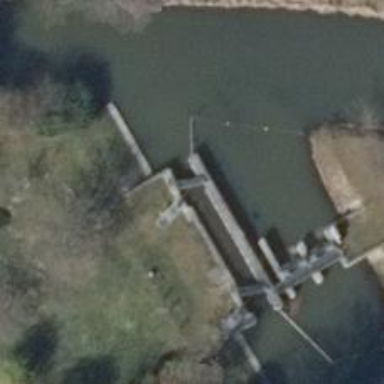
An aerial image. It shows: Lock gate on waterway.